Question: When i type something and i want to open the little menu integrated in visual studio i press CTRL + .

Unfortunately this menu has very few options, and the things I need are in the Resharper menu (which is represented by the red lamp on left)
I want him to generate empty method..
The way I do it now is by clicking on the lamp, and then choosing the option i want (like generate method, add readonly to field, convert to lambda ... )
I can't find a way to open that menu otherwise and
I know that the question seems dumb, but it will save me lots of time in the long run :)
Thank and have a good day.
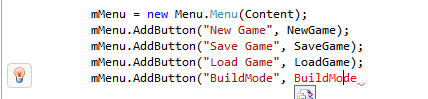
Answer: The Shortcut for Quick Fix is + , which is the same than add reference with the Visual Studio scheme.
You can change it in 'Tools->Options->Environment->Keyboard', look for the command named 'ReSharper_QuickFix' (I also heard it was renamed to 'ReSharper_AltEnter' in some versions).